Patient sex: M
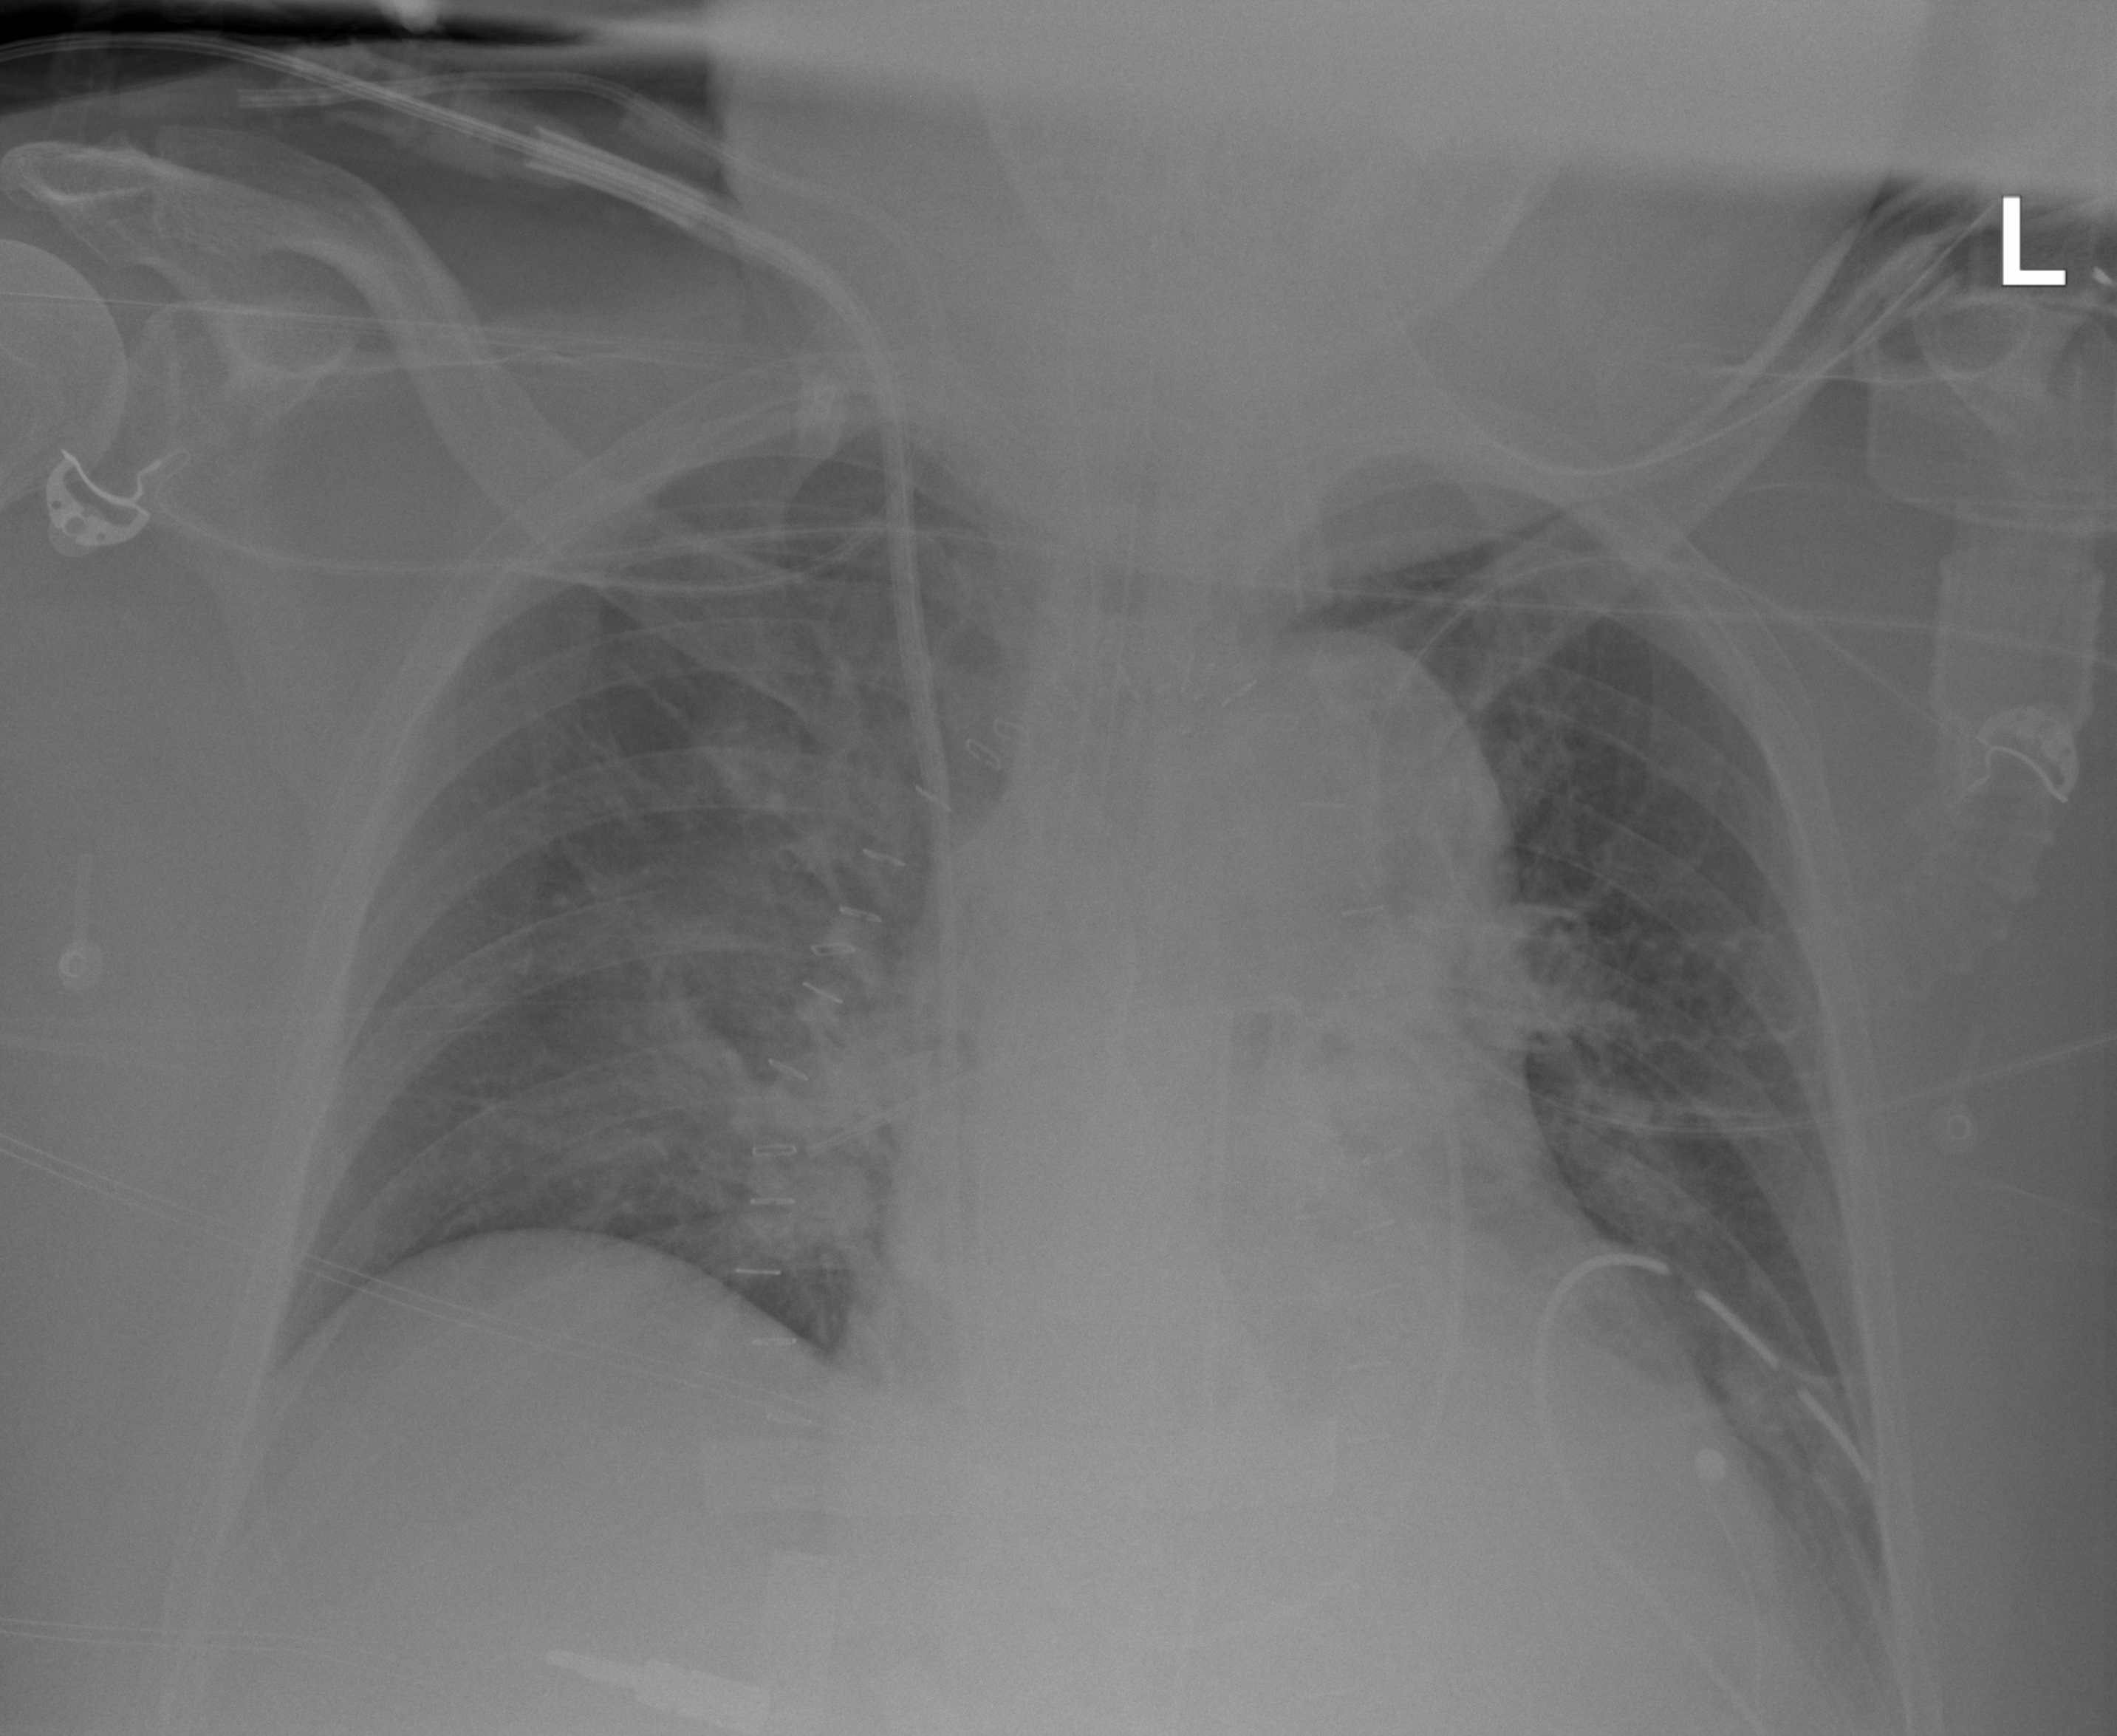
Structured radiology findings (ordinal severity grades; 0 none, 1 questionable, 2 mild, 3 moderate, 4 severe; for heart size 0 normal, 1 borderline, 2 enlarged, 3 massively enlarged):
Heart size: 1
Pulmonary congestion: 2
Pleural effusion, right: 0
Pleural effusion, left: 2
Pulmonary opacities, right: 2
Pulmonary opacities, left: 0
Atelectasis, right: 2
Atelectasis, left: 0